Group 1:
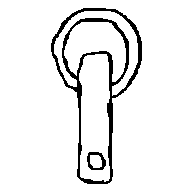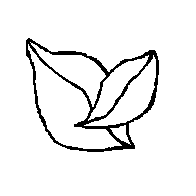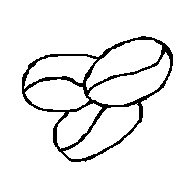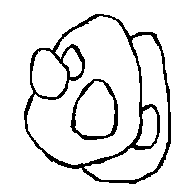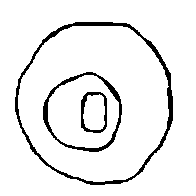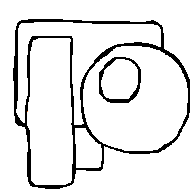
Group 2:
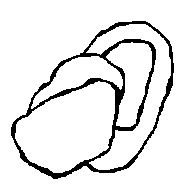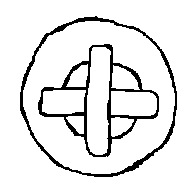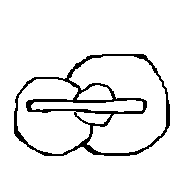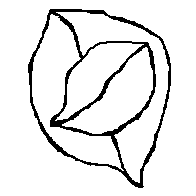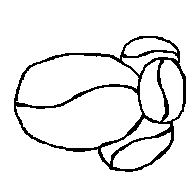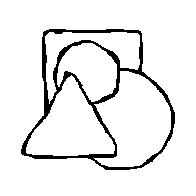
Rule separating the two groups: Regions in drawing (ignore background) can be coloured using three or fewer colours such that no adjacent regions are coloured the same colour vs. four colours are required.
Concepts: separated_regions
Comments: This Problem is related to the four colour theorem.
Author: Jago Collins